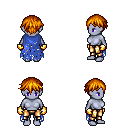
a pixel art fantasy rpg character, female body template, dark elf, purple skin, blue tattered cape, gold greaves, dark blonde short bangs hairstyle, gold gloves, four views (front, back, left, right), 2x2 character sprite sheet, small pixel art, hard edges, no anti-aliasing